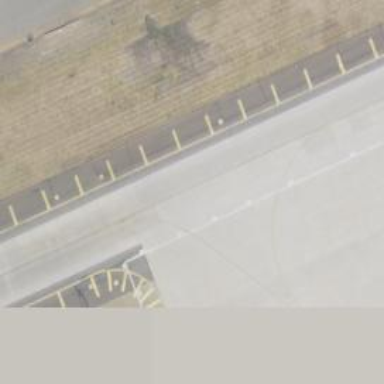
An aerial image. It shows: Image of taxiway at airport.